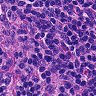
Metastatic tissue present: no